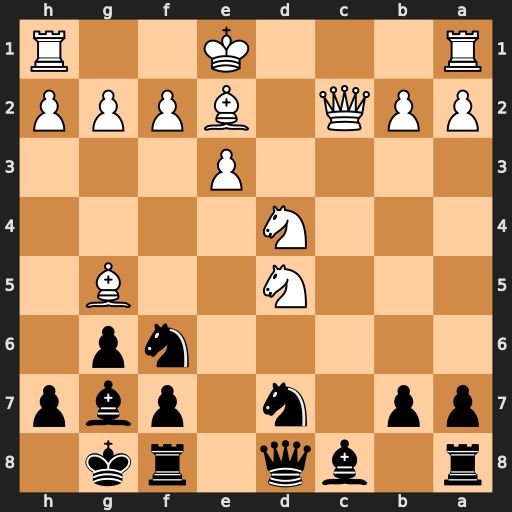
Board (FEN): r1bq1rk1/pp1n1pbp/5np1/3N2B1/3N4/4P3/PPQ1BPPP/R3K2R
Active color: b
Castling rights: KQ
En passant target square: -
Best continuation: Qa5+ Nc3 Qxg5